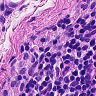
Metastatic tissue present: no